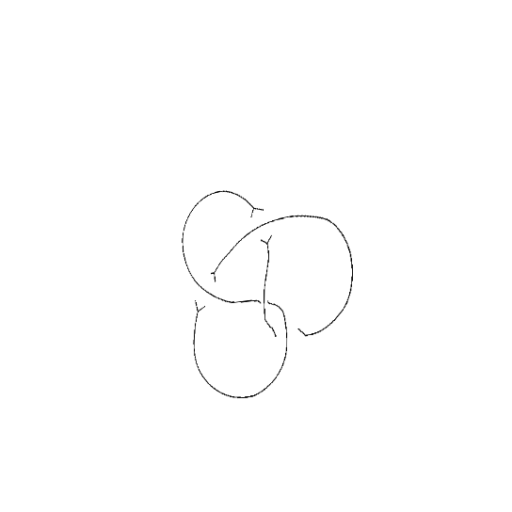
Crossing number: 4